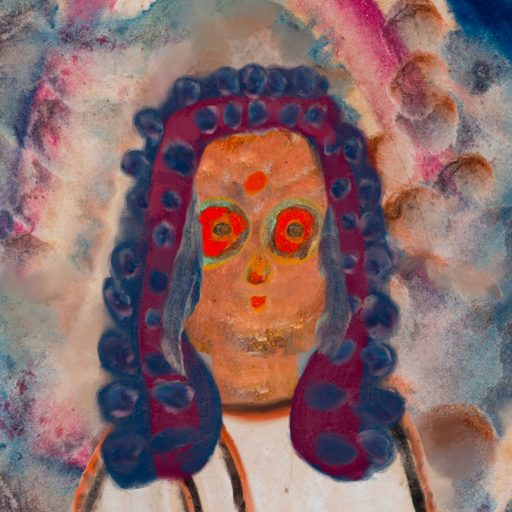
Background: Rupkatha, Head And Neck Front: Boggyland, Face Front: Sisters, Bust: Roy_Bahadur, Hair Front: Hill_Girl, Head Accessory: Blank, Second Necklace: Blank, Necklace: Blank, Baby: Blank